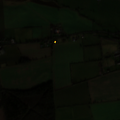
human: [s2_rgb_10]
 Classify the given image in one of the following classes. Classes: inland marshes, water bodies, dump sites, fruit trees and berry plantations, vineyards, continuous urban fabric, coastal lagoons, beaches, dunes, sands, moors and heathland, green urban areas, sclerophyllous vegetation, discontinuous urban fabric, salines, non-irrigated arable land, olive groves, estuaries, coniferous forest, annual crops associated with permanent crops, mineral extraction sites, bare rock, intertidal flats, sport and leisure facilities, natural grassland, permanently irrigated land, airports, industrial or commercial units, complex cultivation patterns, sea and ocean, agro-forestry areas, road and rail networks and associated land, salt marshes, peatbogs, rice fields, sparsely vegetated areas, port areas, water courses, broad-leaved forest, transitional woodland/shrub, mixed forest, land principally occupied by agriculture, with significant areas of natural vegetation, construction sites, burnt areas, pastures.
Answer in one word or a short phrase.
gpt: non-irrigated arable land, pastures, broad-leaved forest